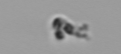
Label: detritus